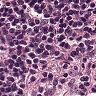
Metastatic tissue present: no